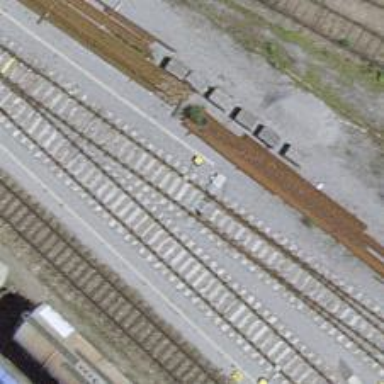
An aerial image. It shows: Railway switch.